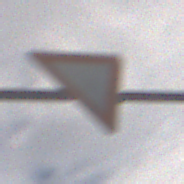
Verkehrszeichen: VorfahrtGewaehren
Umgebung: Outdoor, Nature
Tageszeit: MorningAfternoon
Wetter: PartlyCloudy
Licht: Natural
Jahreszeit: Winter
Kontrast: HighContrast